Interaction volume radius: 5 \u00c5
Interaction volume height: 30 \u00c5
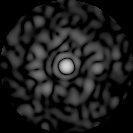
Disorder parameter: 0.8568